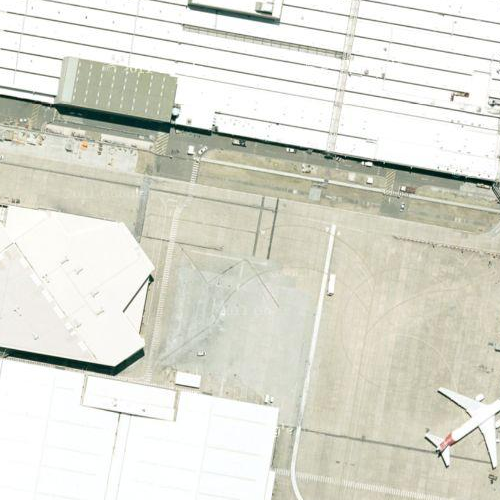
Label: sydney